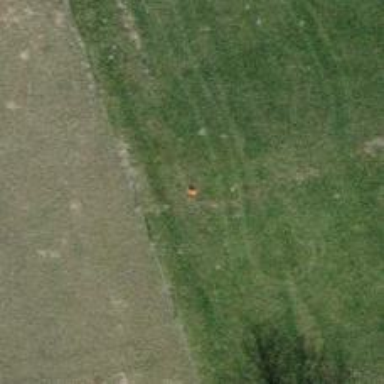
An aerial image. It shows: Aerial marker.